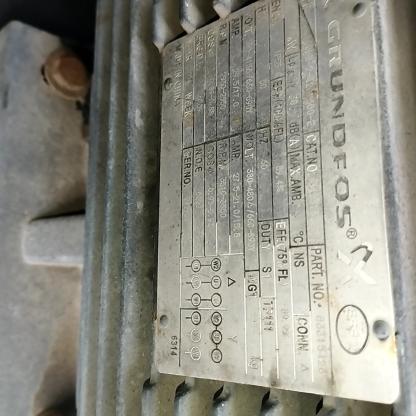
Klasa: tabliczka-znamionowa